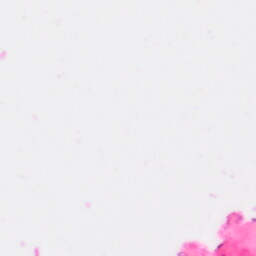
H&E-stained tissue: Colon